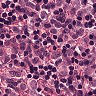
Metastatic tissue present: yes